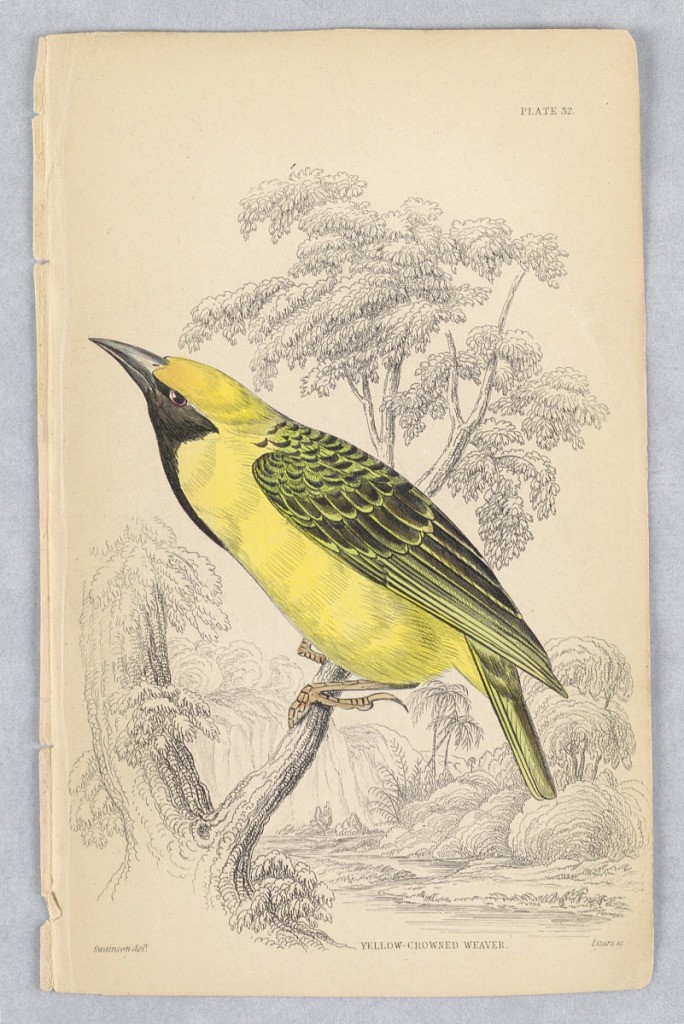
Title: Yellow-Crowned Weaver, Plate 32 from Birds of Western Africa
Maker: William Home Lizars, Scottish, 1788 - 1859
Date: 1837
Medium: Engraving, brush and watercolor on paper
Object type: Print
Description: Long-legged, three-toed  bird, predominantly brown with white and black bands. Near a lake. Title and artists' names below.